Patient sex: F
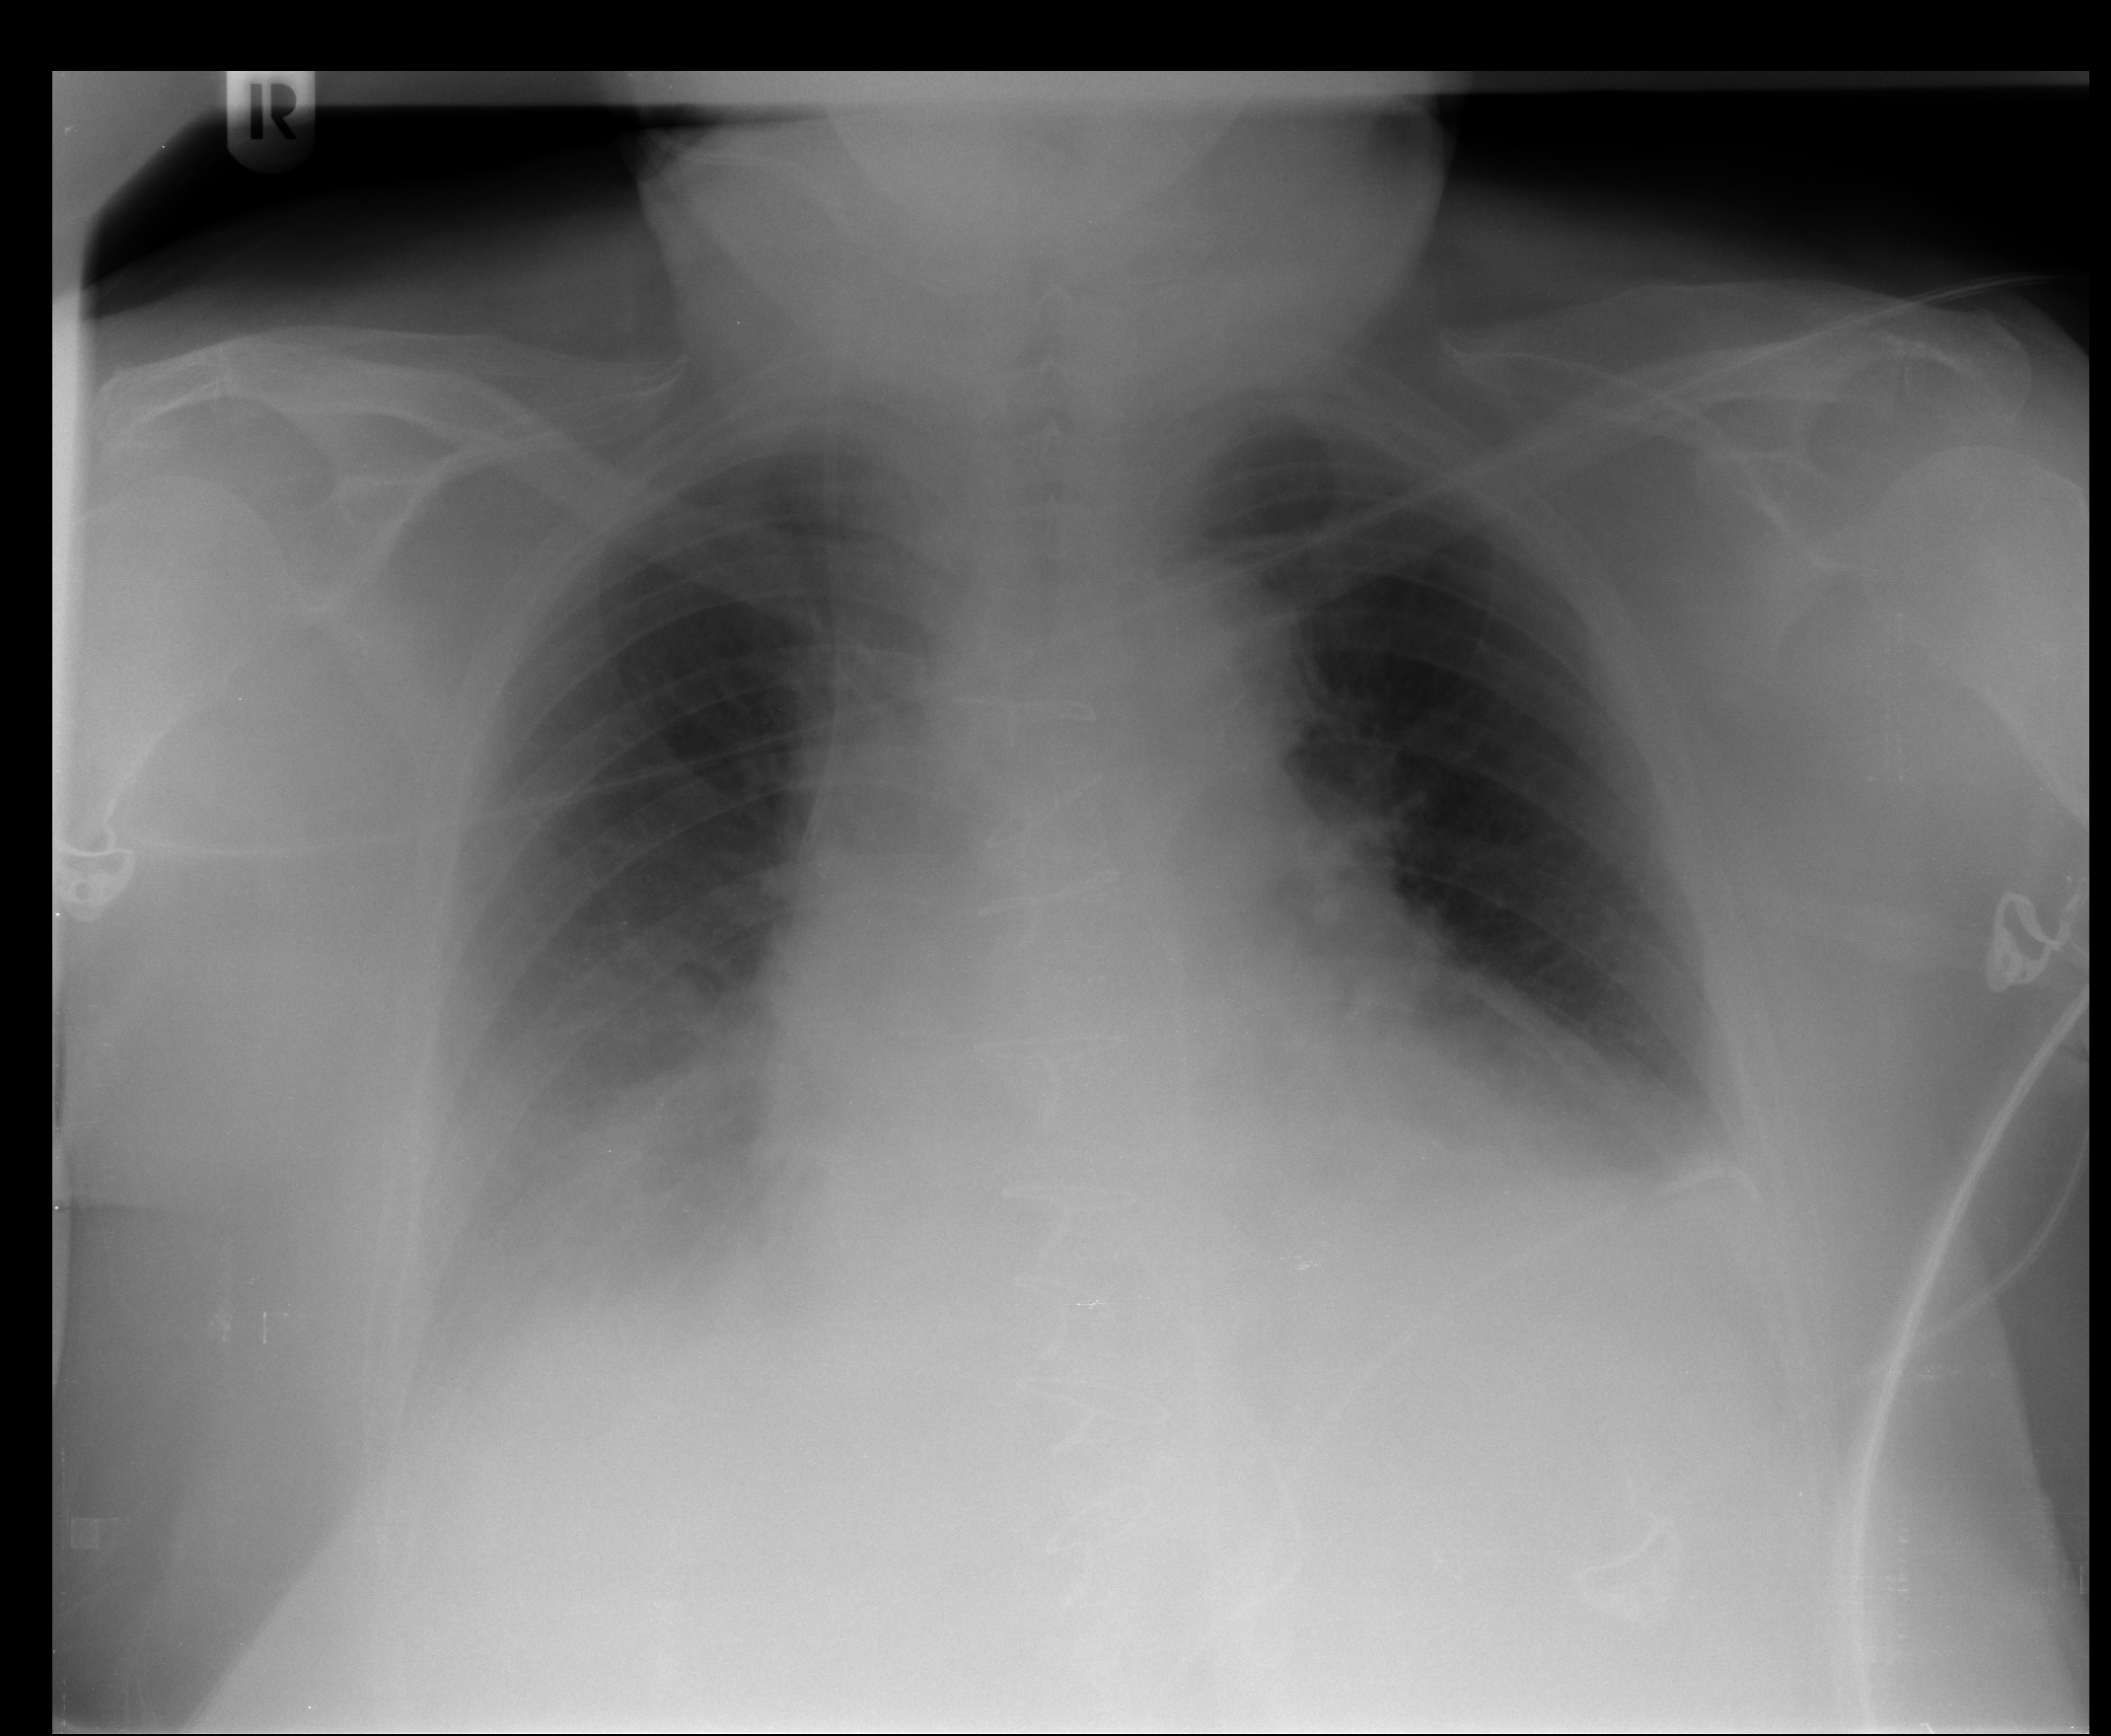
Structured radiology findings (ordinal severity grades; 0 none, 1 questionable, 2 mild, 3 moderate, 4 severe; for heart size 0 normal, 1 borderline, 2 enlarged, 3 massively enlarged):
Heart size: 2
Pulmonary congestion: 2
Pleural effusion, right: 2
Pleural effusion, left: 2
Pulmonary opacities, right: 0
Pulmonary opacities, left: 0
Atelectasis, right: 2
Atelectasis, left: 2